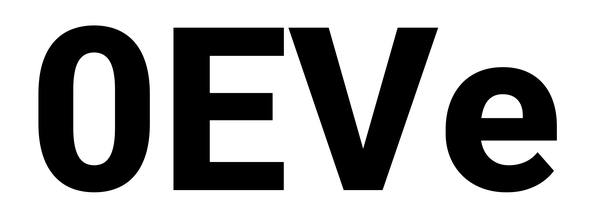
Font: Roboto_ExtraBold